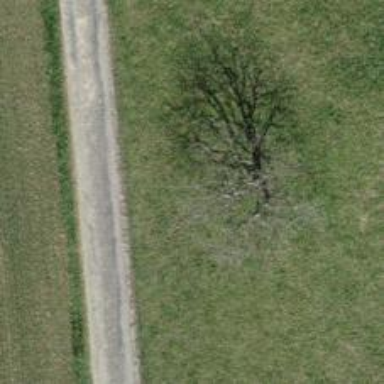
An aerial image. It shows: Deciduous tree with mixed leaf types.